Interaction volume radius: 5 \u00c5
Interaction volume height: 25 \u00c5
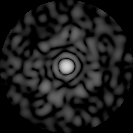
Disorder parameter: 0.8301